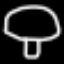
Label: mushroom